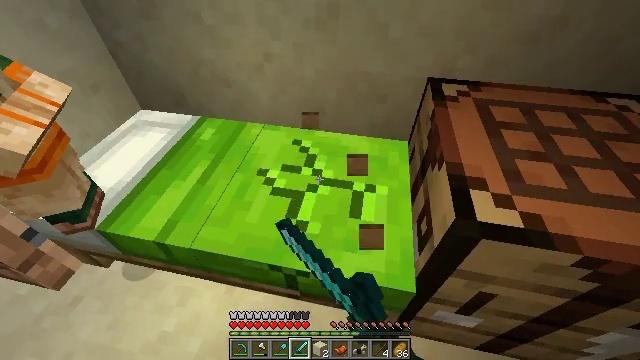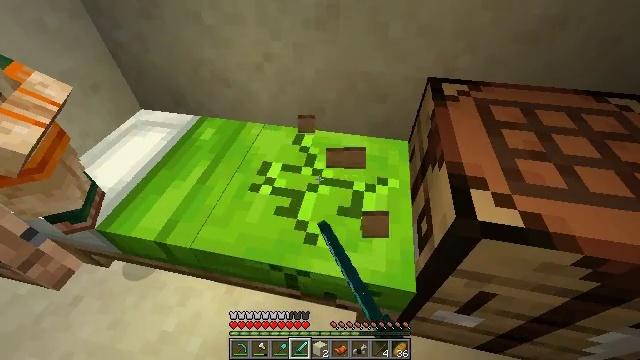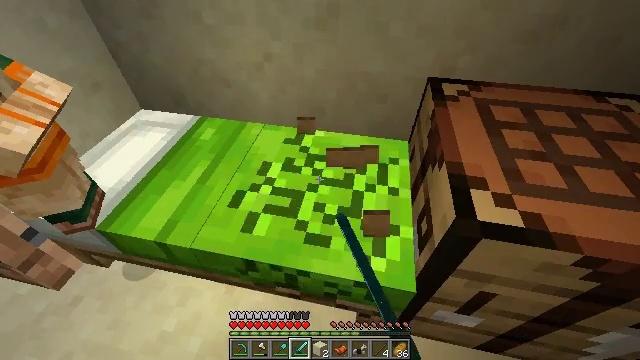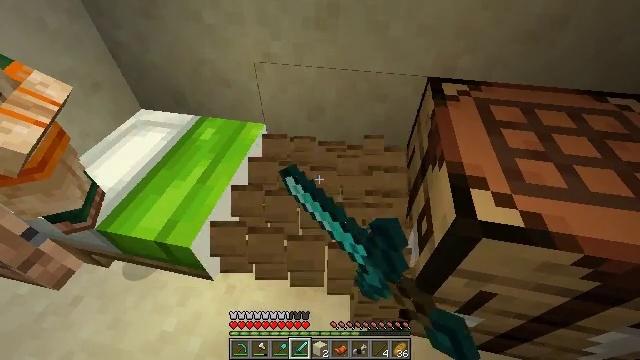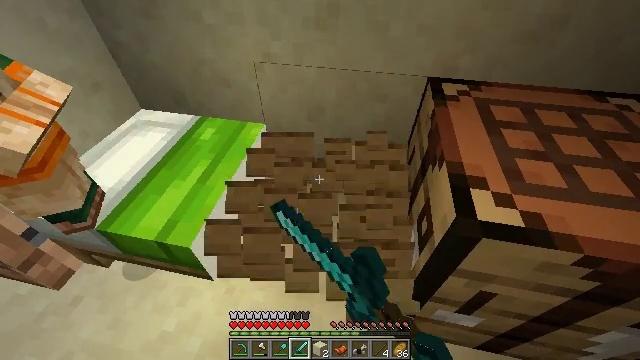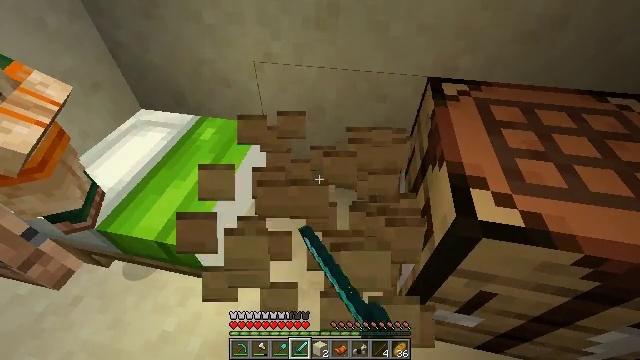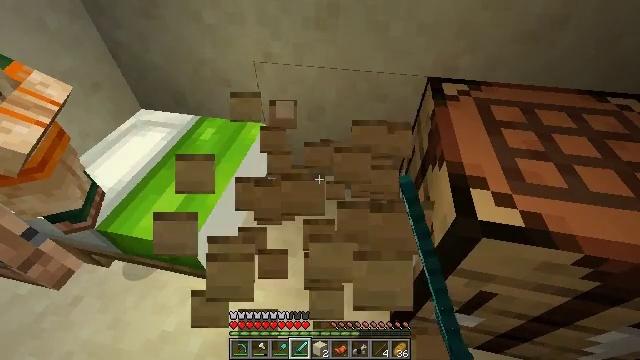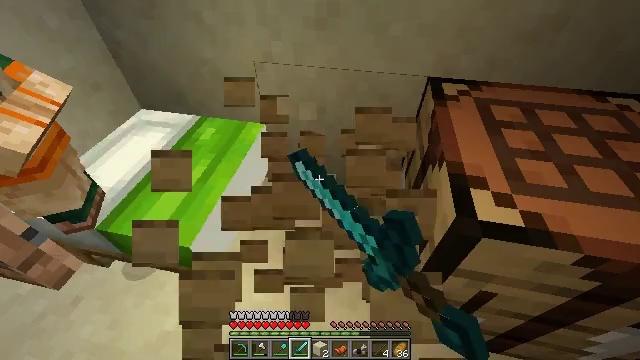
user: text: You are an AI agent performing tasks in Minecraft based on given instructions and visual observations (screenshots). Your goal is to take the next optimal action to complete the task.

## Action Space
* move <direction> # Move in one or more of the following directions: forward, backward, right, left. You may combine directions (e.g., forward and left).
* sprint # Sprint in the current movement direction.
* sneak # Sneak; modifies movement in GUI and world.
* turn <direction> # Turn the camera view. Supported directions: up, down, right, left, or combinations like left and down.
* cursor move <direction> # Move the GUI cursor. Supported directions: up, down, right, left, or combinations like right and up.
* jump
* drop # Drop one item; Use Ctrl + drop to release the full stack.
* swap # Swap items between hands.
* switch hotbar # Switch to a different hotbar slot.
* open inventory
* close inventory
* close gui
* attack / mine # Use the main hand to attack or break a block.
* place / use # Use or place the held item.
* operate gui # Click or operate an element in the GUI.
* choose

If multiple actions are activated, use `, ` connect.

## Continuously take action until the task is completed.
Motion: motion action
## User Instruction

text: Retrieve the lime bed from its current location.
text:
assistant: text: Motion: attack / mine
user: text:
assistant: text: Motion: attack / mine
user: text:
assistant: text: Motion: attack / mine
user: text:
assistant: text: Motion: attack / mine
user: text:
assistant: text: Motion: attack / mine
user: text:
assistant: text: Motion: attack / mine
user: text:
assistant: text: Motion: attack / mine
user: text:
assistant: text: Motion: attack / mine